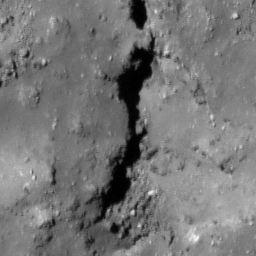
Pit: Tharp 1a
Host crater: Tharp
Host type: impact_melt
Lunar coordinates: latitude -30.6, longitude 145.681